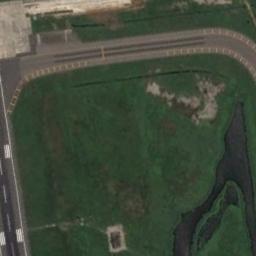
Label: runway